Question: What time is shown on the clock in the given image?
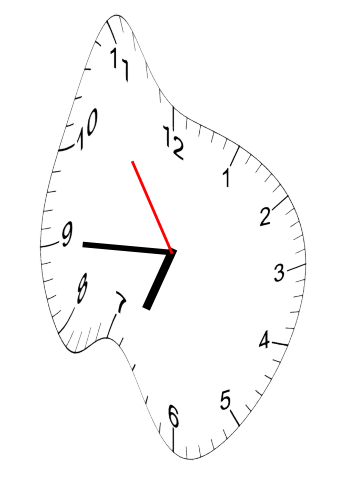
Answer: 06:44:54